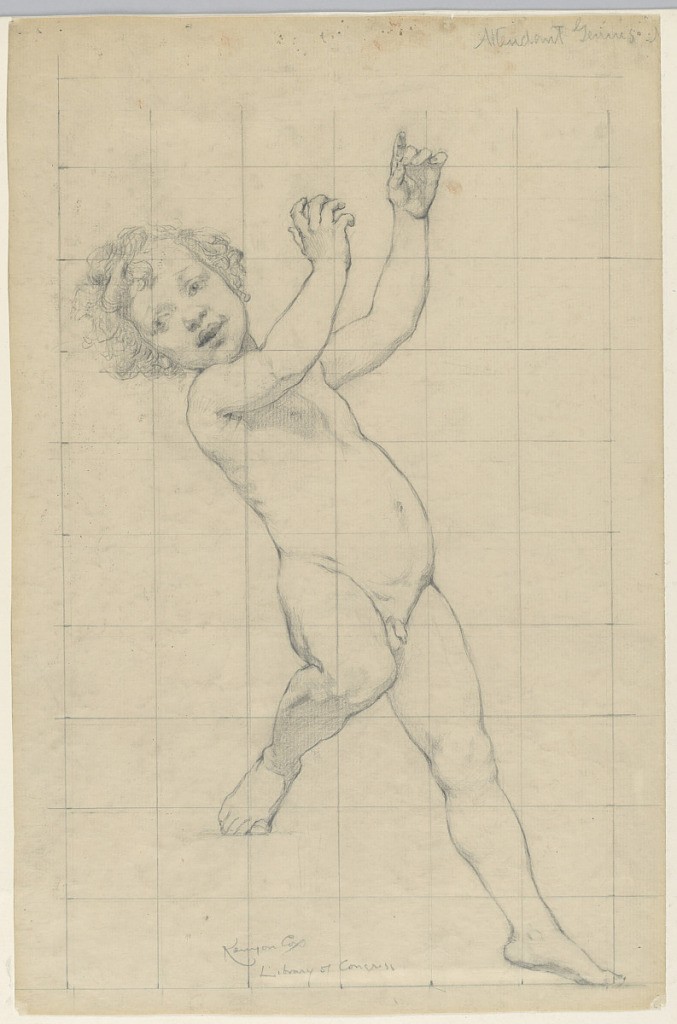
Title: Study for "Genius," "The Arts," Library of Congress, Washington D.C.
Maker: Kenyon Cox, American, 1856–1919
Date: ca. 1895
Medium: Graphite on paper
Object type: Drawing
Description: A young male figure standing with his arms raised. The paper is squared for transferring the image.